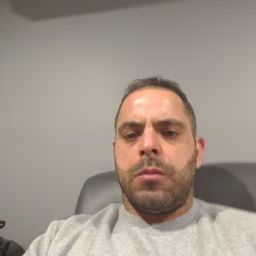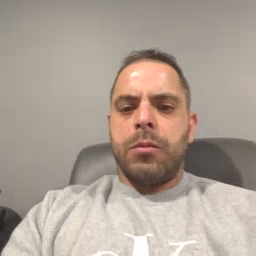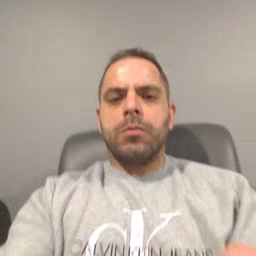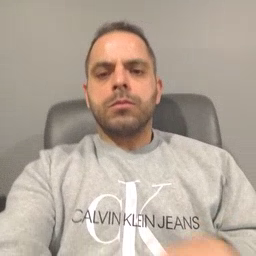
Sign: zipper